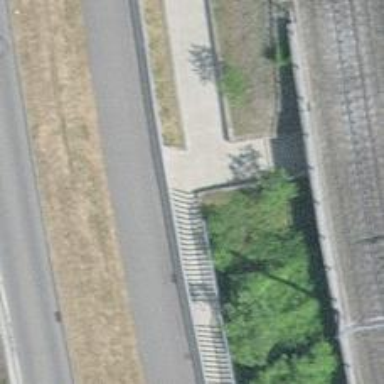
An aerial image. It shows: Set of steps on the road.